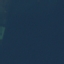
Land use / land cover: SeaLake